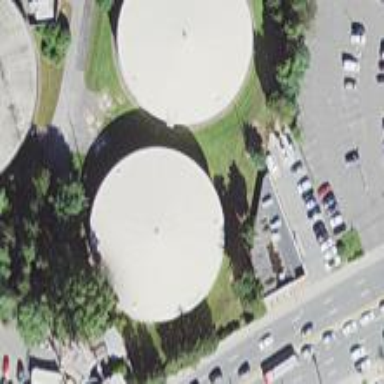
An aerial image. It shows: Storage tank used for water storage.